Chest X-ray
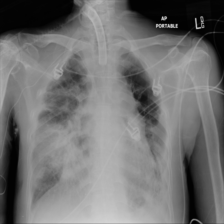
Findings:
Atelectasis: negative
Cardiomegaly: negative
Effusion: positive
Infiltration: negative
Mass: negative
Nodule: negative
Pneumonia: negative
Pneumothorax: negative
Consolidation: negative
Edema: negative
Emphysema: negative
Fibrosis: positive
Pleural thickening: positive
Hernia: negative